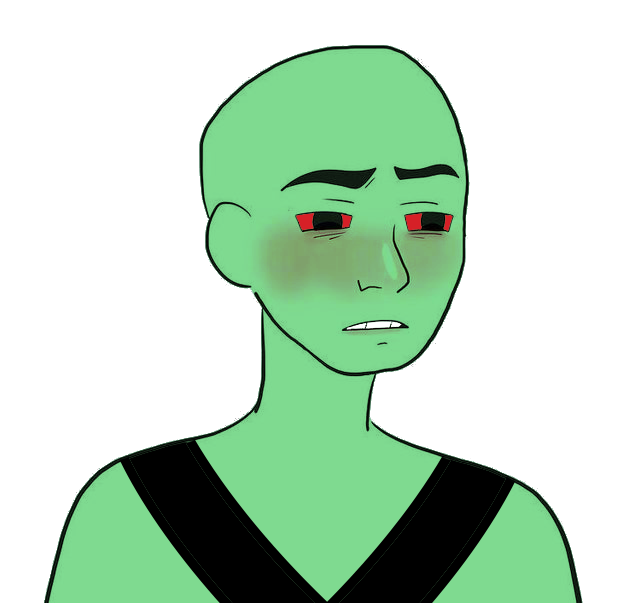
Label: 5_Twinkjak